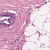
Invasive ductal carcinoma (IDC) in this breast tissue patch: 0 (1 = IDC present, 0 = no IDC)